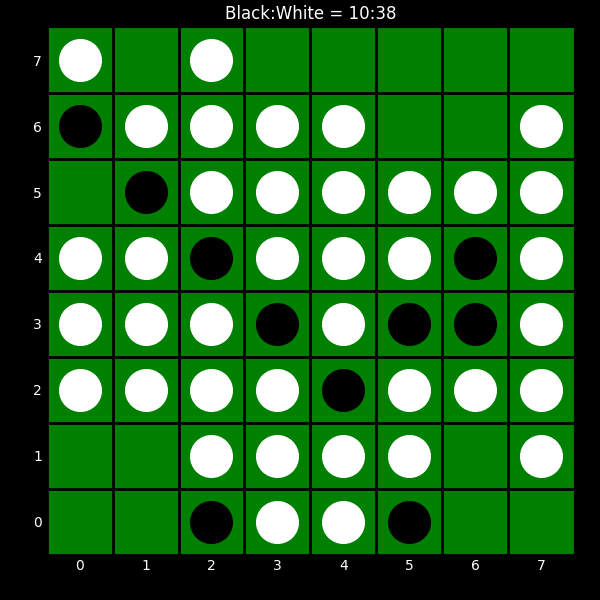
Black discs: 10
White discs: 38